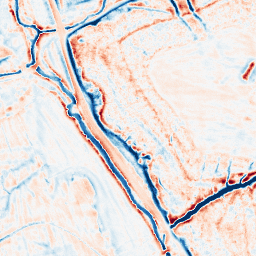
Category: edge_preserving
Decomposition family: bilateral
Decomposition parameters: d: 15
sigma_color: 150
sigma_space: 25
Upsampling method: sinc_hamming
Upsampling parameters: scale: 4
kernel_size: 16
Upsampling scale: 4